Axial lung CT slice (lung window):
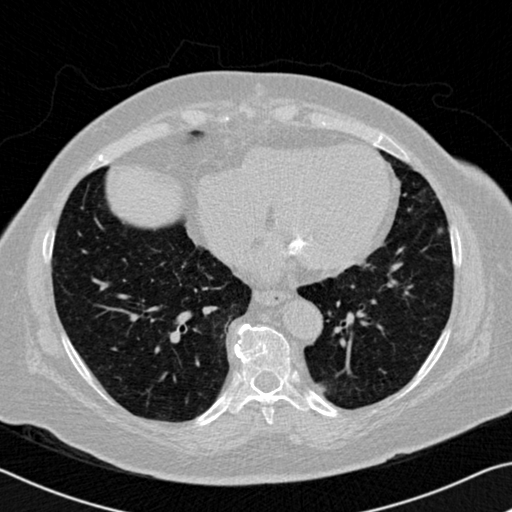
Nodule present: yes
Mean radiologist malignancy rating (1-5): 2